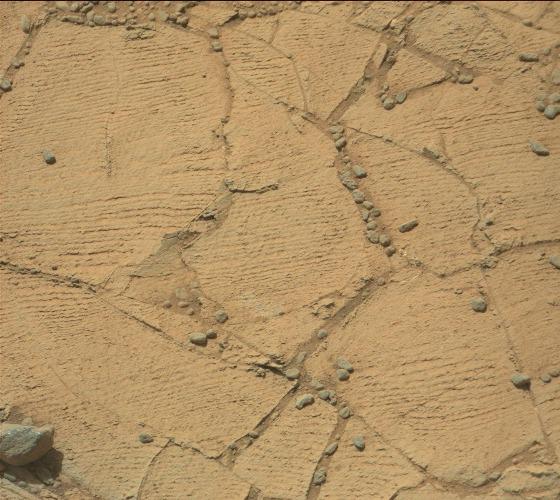
Terrain classes present: Bedrock, Gravel / Sand / Soil, Rock, Shadow